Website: walmart
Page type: customer-info-address
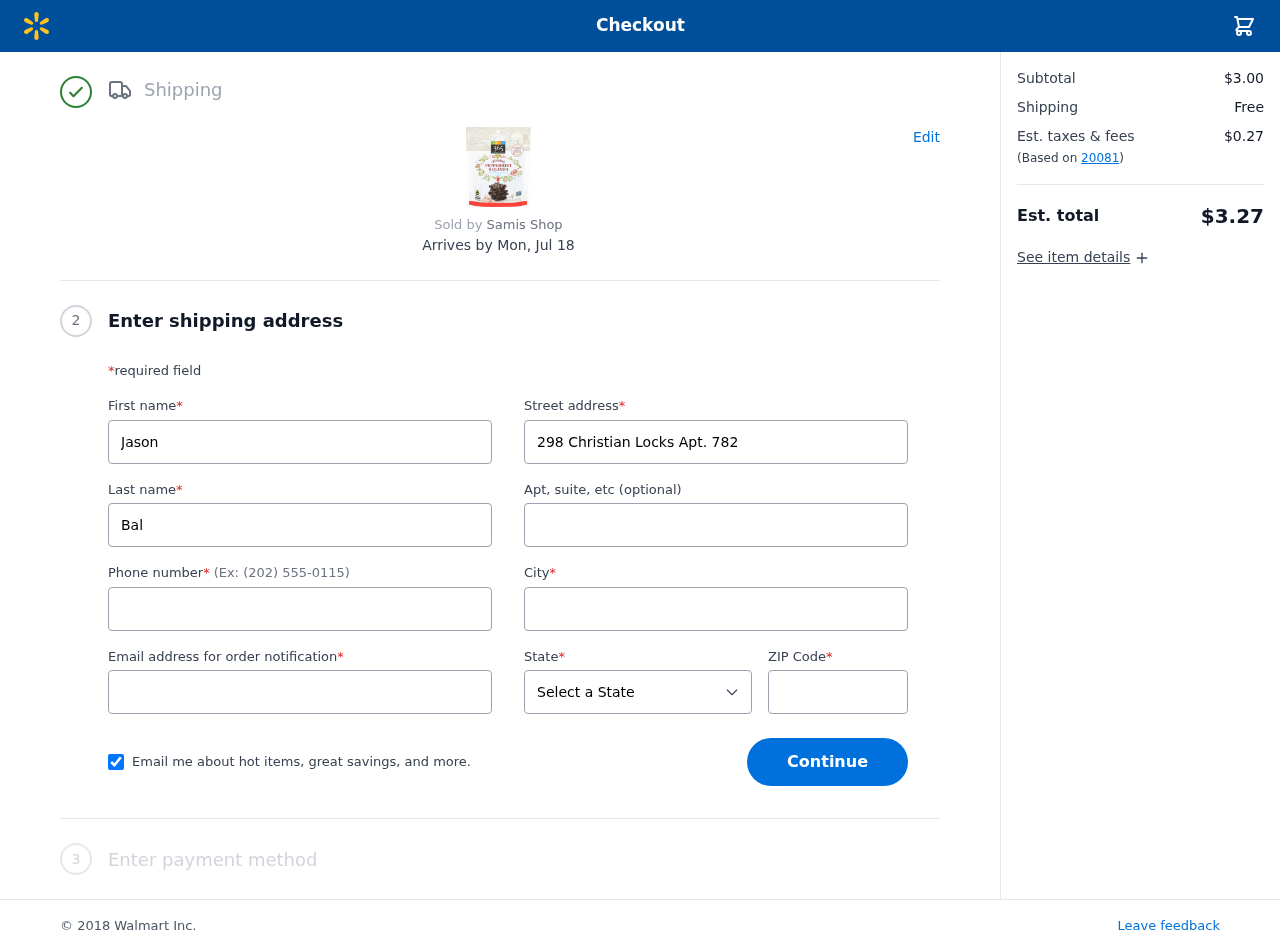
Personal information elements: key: PII_CITY
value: Grantton
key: PII_EMAIL
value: jballard@yahoo.com
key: PII_FIRSTNAME
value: Jason
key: PII_LASTNAME
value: Ballard
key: PII_PHONE
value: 9727017627
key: PII_POSTCODE
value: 20081
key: PII_STATE
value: Mississippi
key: PII_STREET
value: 298 Christian Locks Apt. 782
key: PII_STREET2
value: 305 Payne Isle Apt. 209
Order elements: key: ORDER_DELIVERY_DATE
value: Mon, Jul 18
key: ORDER_SUBTOTAL
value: $3.00
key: ORDER_SHIPPING_COST
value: Free
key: ORDER_TAX
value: $0.27
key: ORDER_TOTAL
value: $3.27